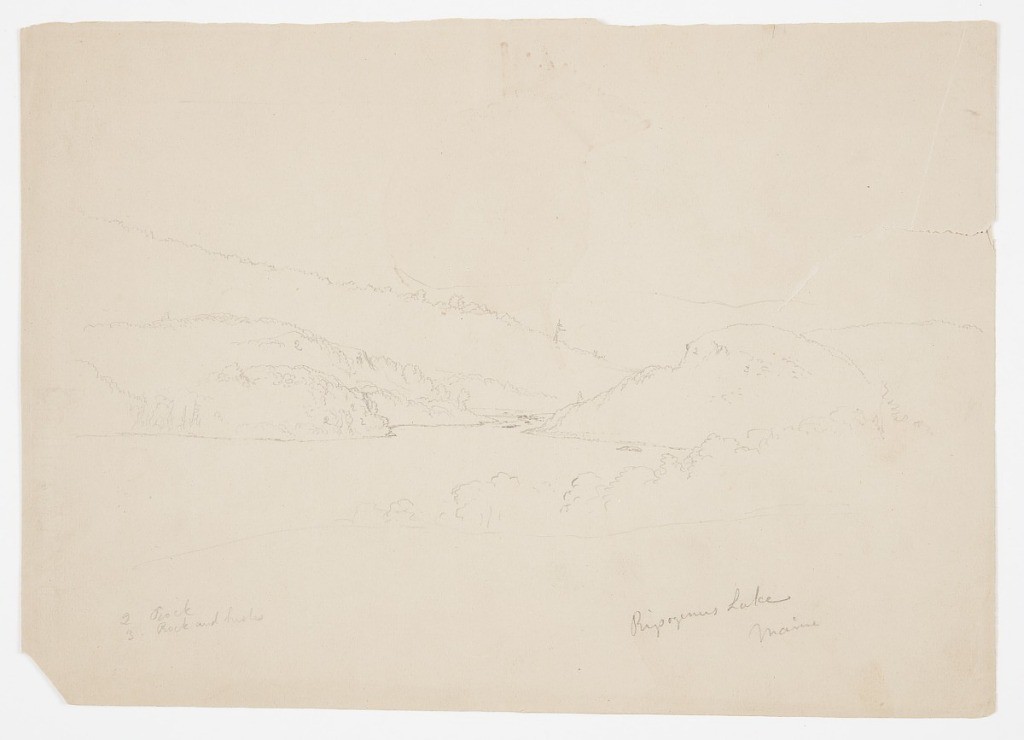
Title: Ripogenus Lake, Maine
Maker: Frederic Edwin Church, American, 1826–1900
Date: July 1856
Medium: Graphite on tan wove paper
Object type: Drawing
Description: Landscape sketch showing a view of Ripogenus Lake in Maine, looking east from near the lake's southern shore. In the foreground, loosely-rendered trees grow on a slope that slowly descends to the water's edge. The lake itself is shown in the middle distance at center left, bounded by a heavily wooded bank at left. At center, the rapids around the lake's inlet are visible, while an abrupt, round hill rises immediately to their right. Behind, a heavily wooded slope descends from the left margin to the center. A faint mountain ridge is included in the background.